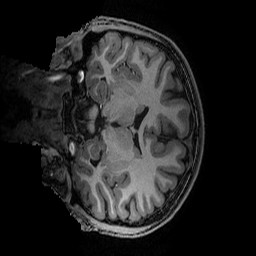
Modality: T1w
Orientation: coronal
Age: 14
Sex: male
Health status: ill
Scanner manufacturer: ge
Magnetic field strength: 3 T
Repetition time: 0.007664 s
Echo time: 0.00342 s